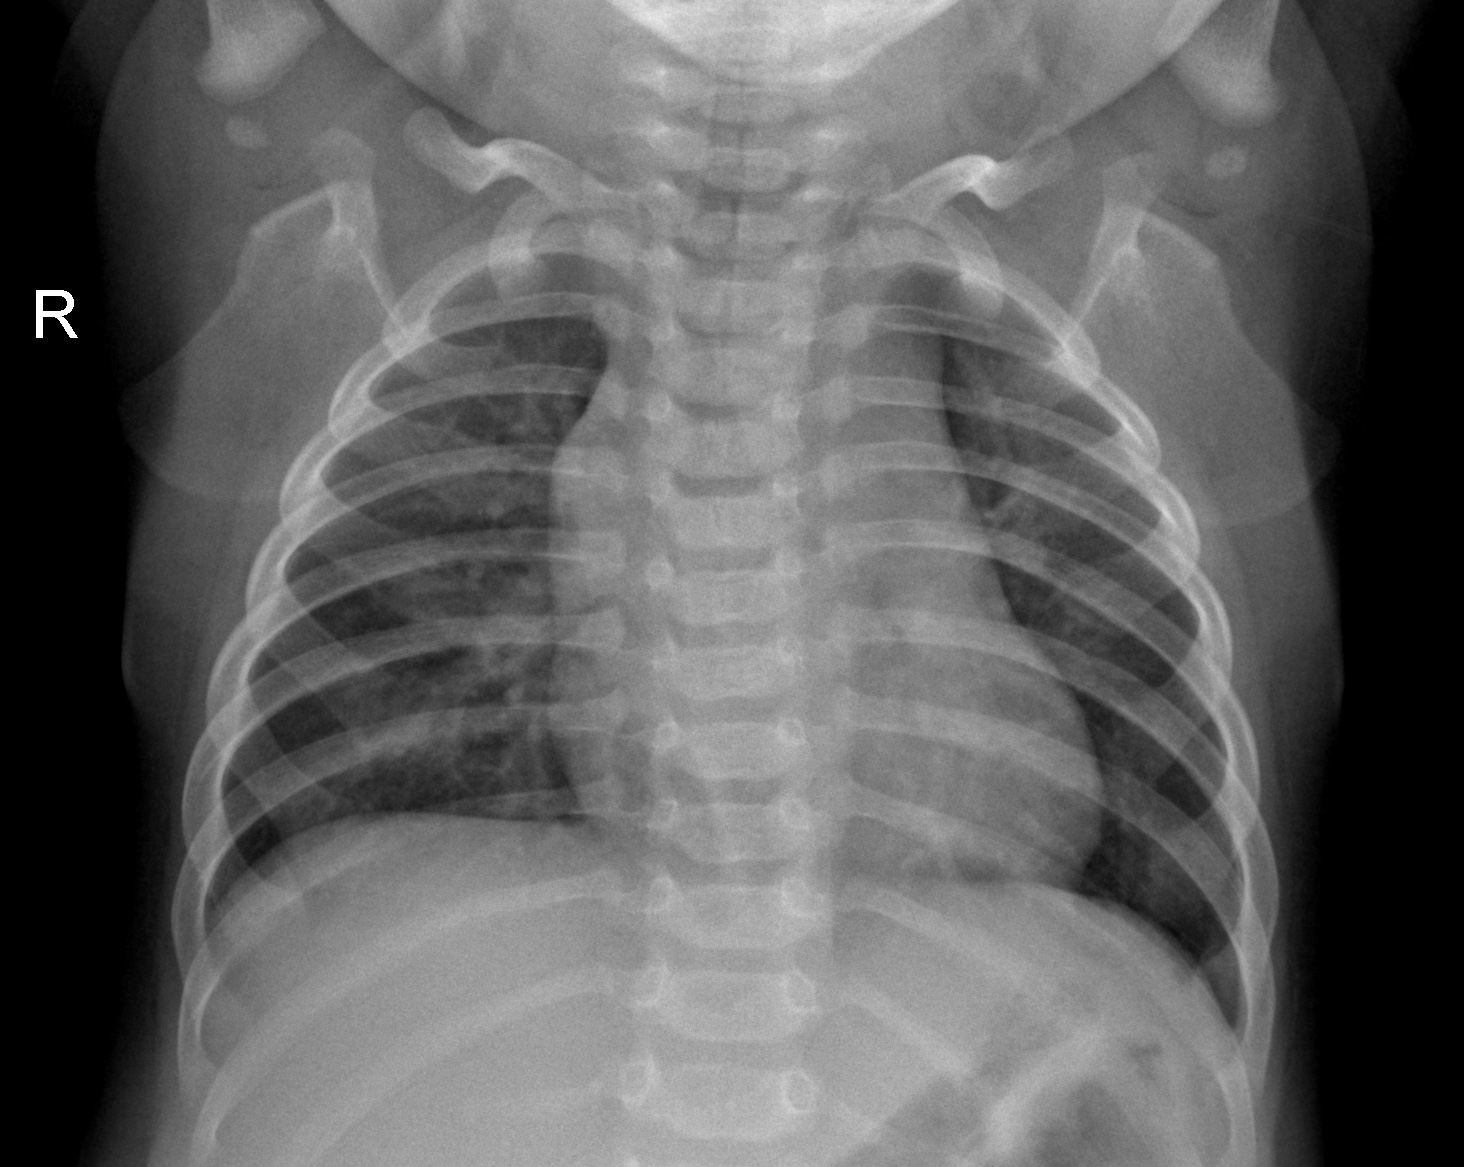
Diagnosis: NORMAL